Interaction volume radius: 10 \u00c5
Interaction volume height: 15 \u00c5
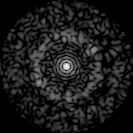
Disorder parameter: 0.8326